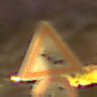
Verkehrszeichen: Stau
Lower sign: Geschwindigkeit40
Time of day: Night
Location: Outdoor (Suburban)
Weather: Clear
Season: NotSpecified
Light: Artificial